Question: Java program won't open as a .jar file, yet works just fine in IntelliJ before being exported as a jar file. Running the jar in the cmd gave me the error
'''
exception in thread main java.lang.nullpointerexception:
Cannot invoke "java.net.URL.openstream() because the return value of
"java.lang.Class.getResource(String)" is null
'''
, which as a noob at programming doesn't make a ton of sense to me.
Opening the jar file reveals that the resources the program is trying to access are indeed present within the jar file, and as said previously it runs fine in the IDE. I'm not entirely sure if people will need to see my actual code in order to fix the issue, so let me know if you want to see anything and I'll post it.
link to error message

This is the section of the code that the cmd pointed out in the image above. "FontMainText" is line 103.
'''
public GUI(Game game) throws IOException, UnsupportedAudioFileException {
this.game = game;
//Fonts
try{
fontMainText = Font.createFont(Font.TRUETYPE_FONT, getClass().getResource("KnightsQuest.TTF").openStream()).deriveFont(26f);
fontTitle = Font.createFont(Font.TRUETYPE_FONT, getClass().getResource("KnightsQuest.TTF").openStream()).deriveFont(120f);
fontStats = Font.createFont(Font.TRUETYPE_FONT, getClass().getResource("KnightsQuest.TTF").openStream()).deriveFont(26f);
fontHealth = Font.createFont(Font.TRUETYPE_FONT, getClass().getResource("KnightsQuest.TTF").openStream()).deriveFont(42f);
fontOptions = Font.createFont(Font.TRUETYPE_FONT, getClass().getResource("KnightsQuest.TTF").openStream()).deriveFont(30f);
fontStart = Font.createFont(Font.TRUETYPE_FONT, getClass().getResource("KnightsQuest.TTF").openStream()).deriveFont(40f);
GraphicsEnvironment graphicsEnvironment = GraphicsEnvironment.getLocalGraphicsEnvironment();
graphicsEnvironment.registerFont(fontMainText);
}
catch(IOException | FontFormatException e){
}
}
'''
Any help would be appreciated, thank you!
This is the project structure in the IDE:
<URL>
This is what the .jar file looks like when opened up in 7-zip:
<URL>
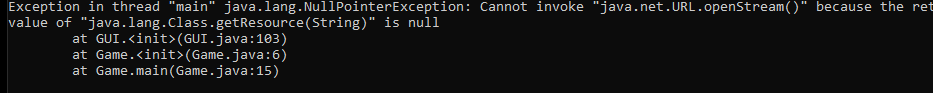
Answer: So the answer ended up being pretty simple. In my IDE, I listed the fonts' file type as ".TTF" and the IDE was able to read this. However, for the .jar file, it needs to be lowercase ".ttf" otherwise it won't work.